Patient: sex F, age 82
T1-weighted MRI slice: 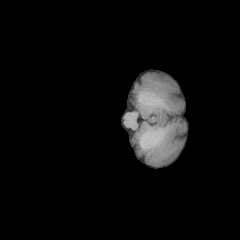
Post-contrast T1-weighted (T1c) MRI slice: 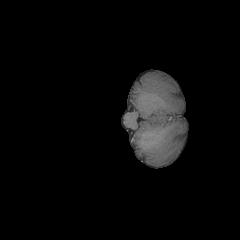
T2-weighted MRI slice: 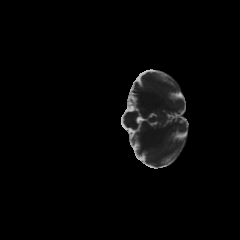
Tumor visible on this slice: no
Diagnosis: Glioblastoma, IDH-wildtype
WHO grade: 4